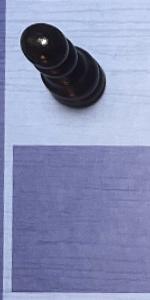
Label: Empty